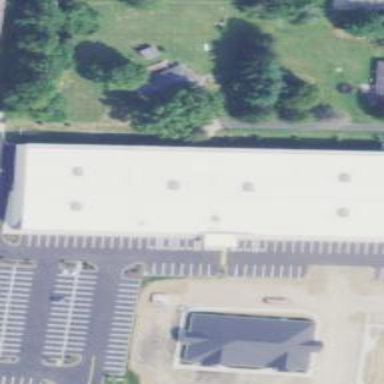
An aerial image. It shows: Commercial building that houses sports center for basketball activities.